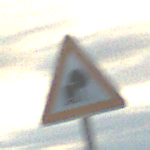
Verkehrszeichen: UnzureichendesLichtraumprofil
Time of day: SunriseSunset
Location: Outdoor (RoadRail)
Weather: PartlyCloudy
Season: NotSpecified
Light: Natural